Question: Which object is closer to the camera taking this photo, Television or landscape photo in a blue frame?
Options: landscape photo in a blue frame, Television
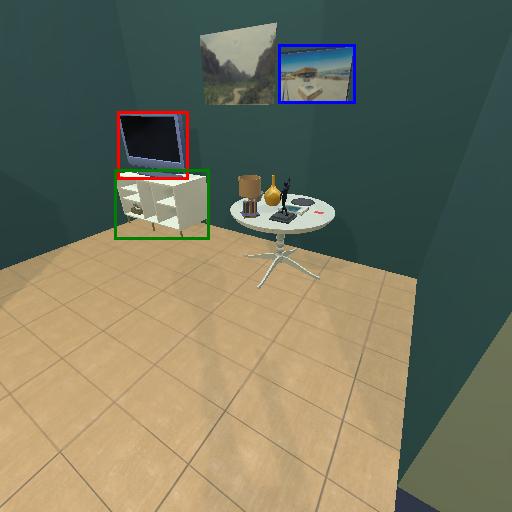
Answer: landscape photo in a blue frame